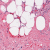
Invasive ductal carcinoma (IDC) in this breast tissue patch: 1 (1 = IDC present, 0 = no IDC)